Field crop: tomato
Growth stage: 1
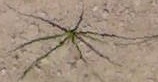
Species: cyperus